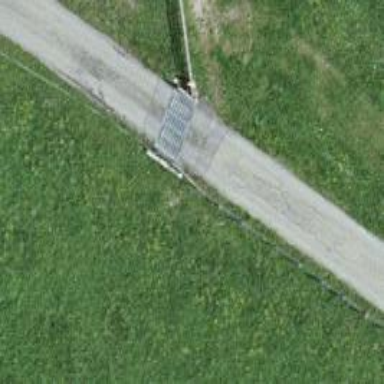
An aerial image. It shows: Cattle grid.